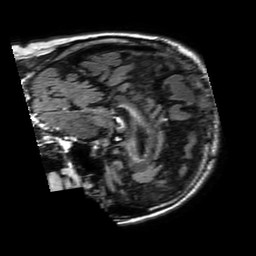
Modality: FLAIR
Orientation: sagittal
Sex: male
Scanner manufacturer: philips
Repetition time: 11 s
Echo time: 0.125 s